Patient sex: F
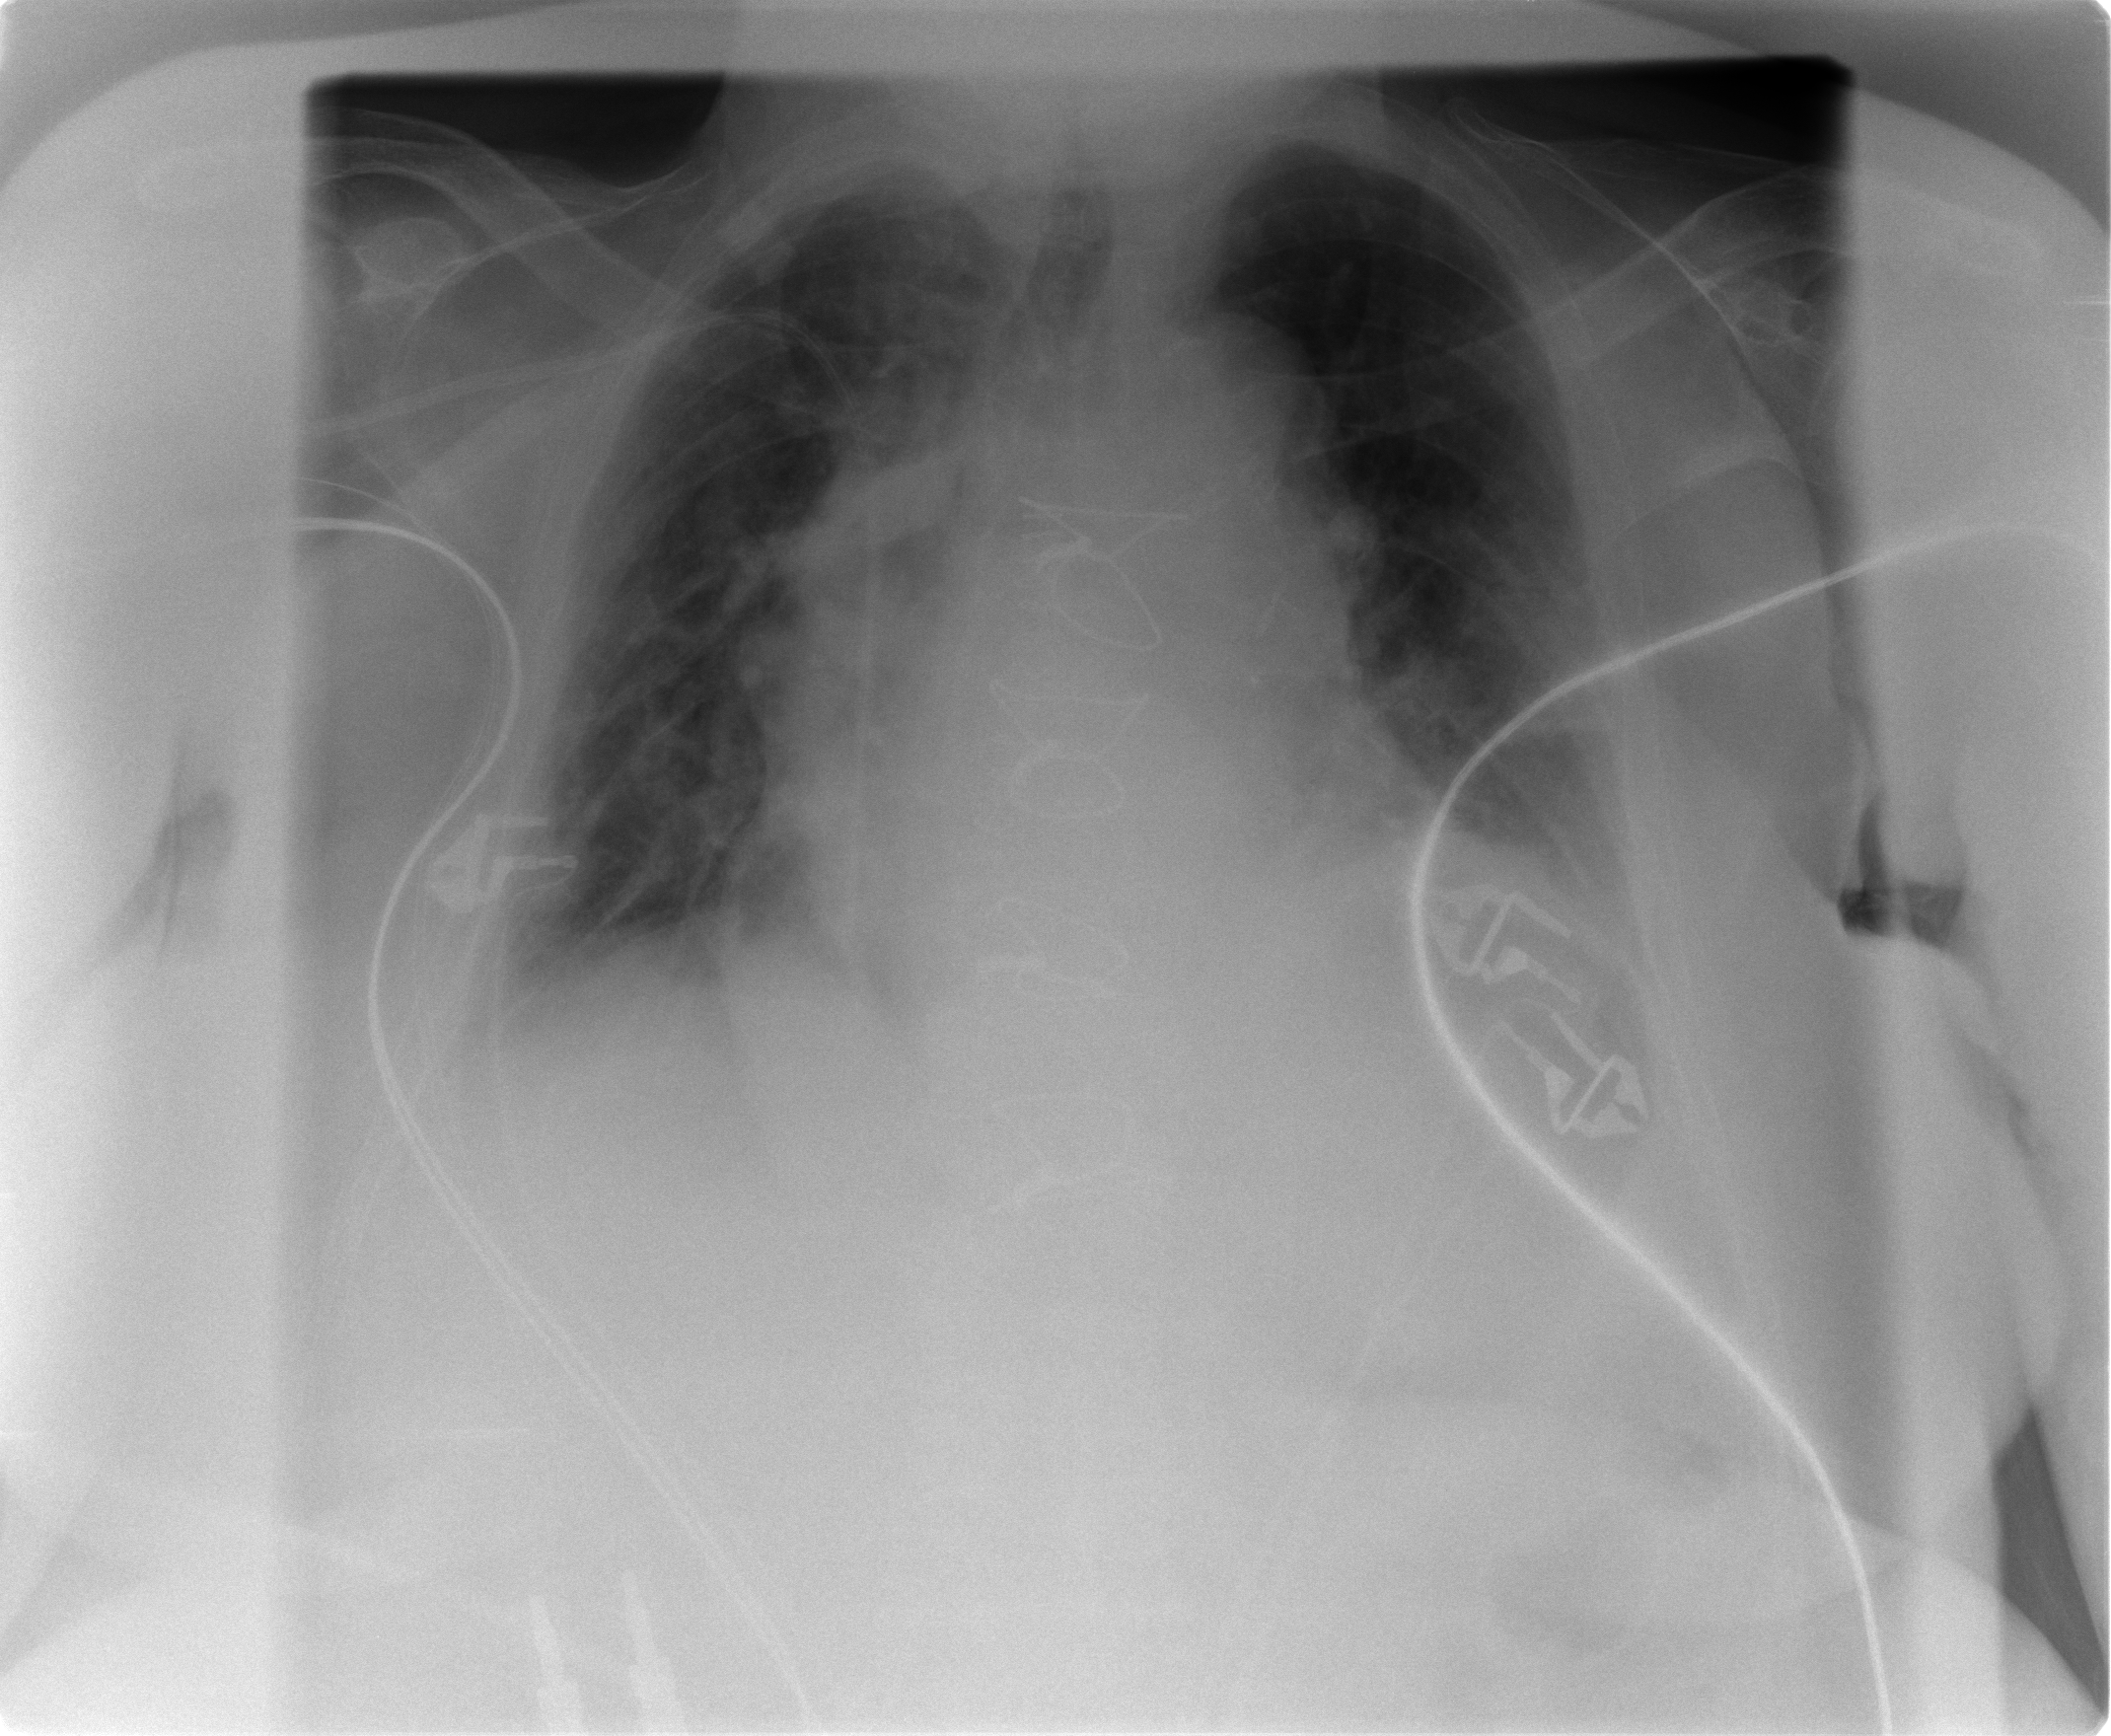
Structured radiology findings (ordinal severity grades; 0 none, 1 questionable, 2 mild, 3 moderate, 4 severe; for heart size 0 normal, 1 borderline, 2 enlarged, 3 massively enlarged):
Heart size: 3
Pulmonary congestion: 2
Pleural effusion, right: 2
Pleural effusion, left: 2
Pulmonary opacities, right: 2
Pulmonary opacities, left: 0
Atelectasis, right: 2
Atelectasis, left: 0